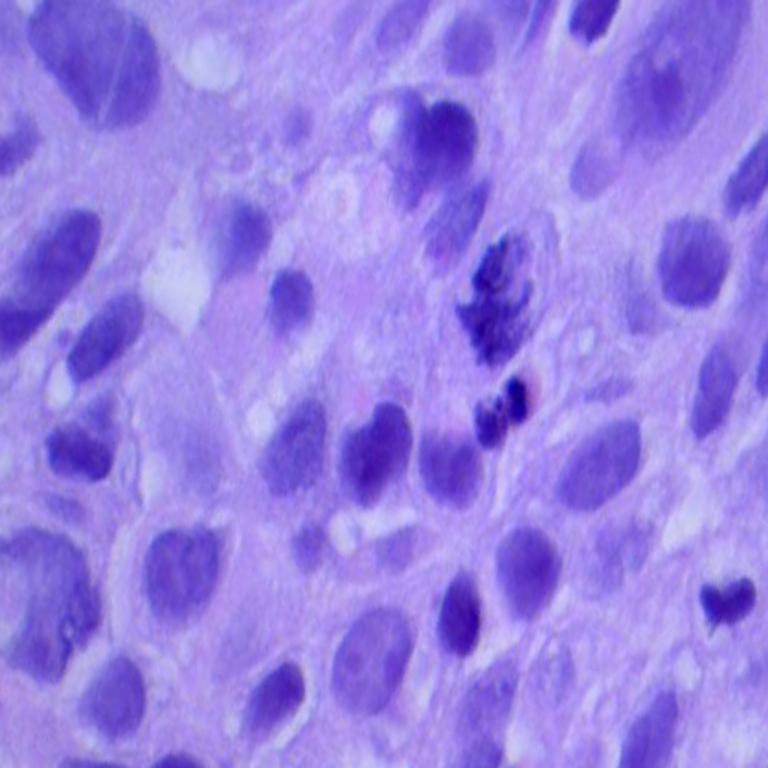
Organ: lung
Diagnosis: squamous carcinomas